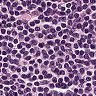
Metastatic tissue present: no